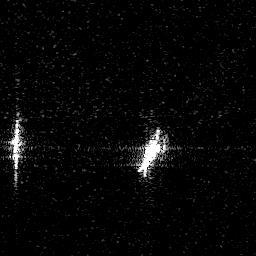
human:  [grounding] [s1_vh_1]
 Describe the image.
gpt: In the satellite image, there is  <ref>1 small ship </ref> <box>[[3, 50, 8, 64, 0]]</box> located at left,  <ref>1 medium ship </ref> <box>[[52, 55, 63, 67, 0]]</box> located at center.